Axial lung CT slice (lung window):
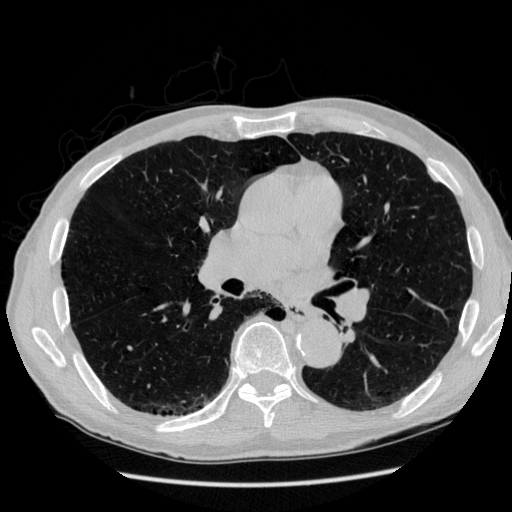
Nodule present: no